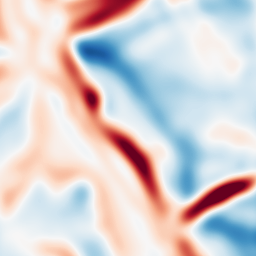
Category: multiscale
Decomposition family: log
Decomposition parameters: sigma: 10
Upsampling method: bicubic
Upsampling parameters: scale: 8
Upsampling scale: 8